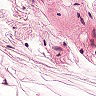
Metastatic tissue present: no